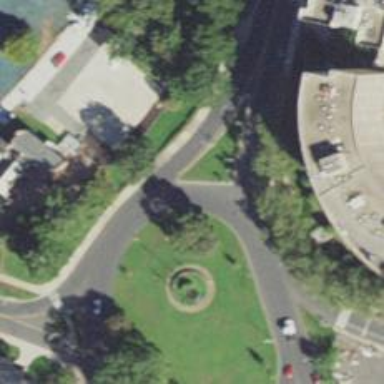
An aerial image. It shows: Primary highway with asphalt surface. The junction is circular.